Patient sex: M
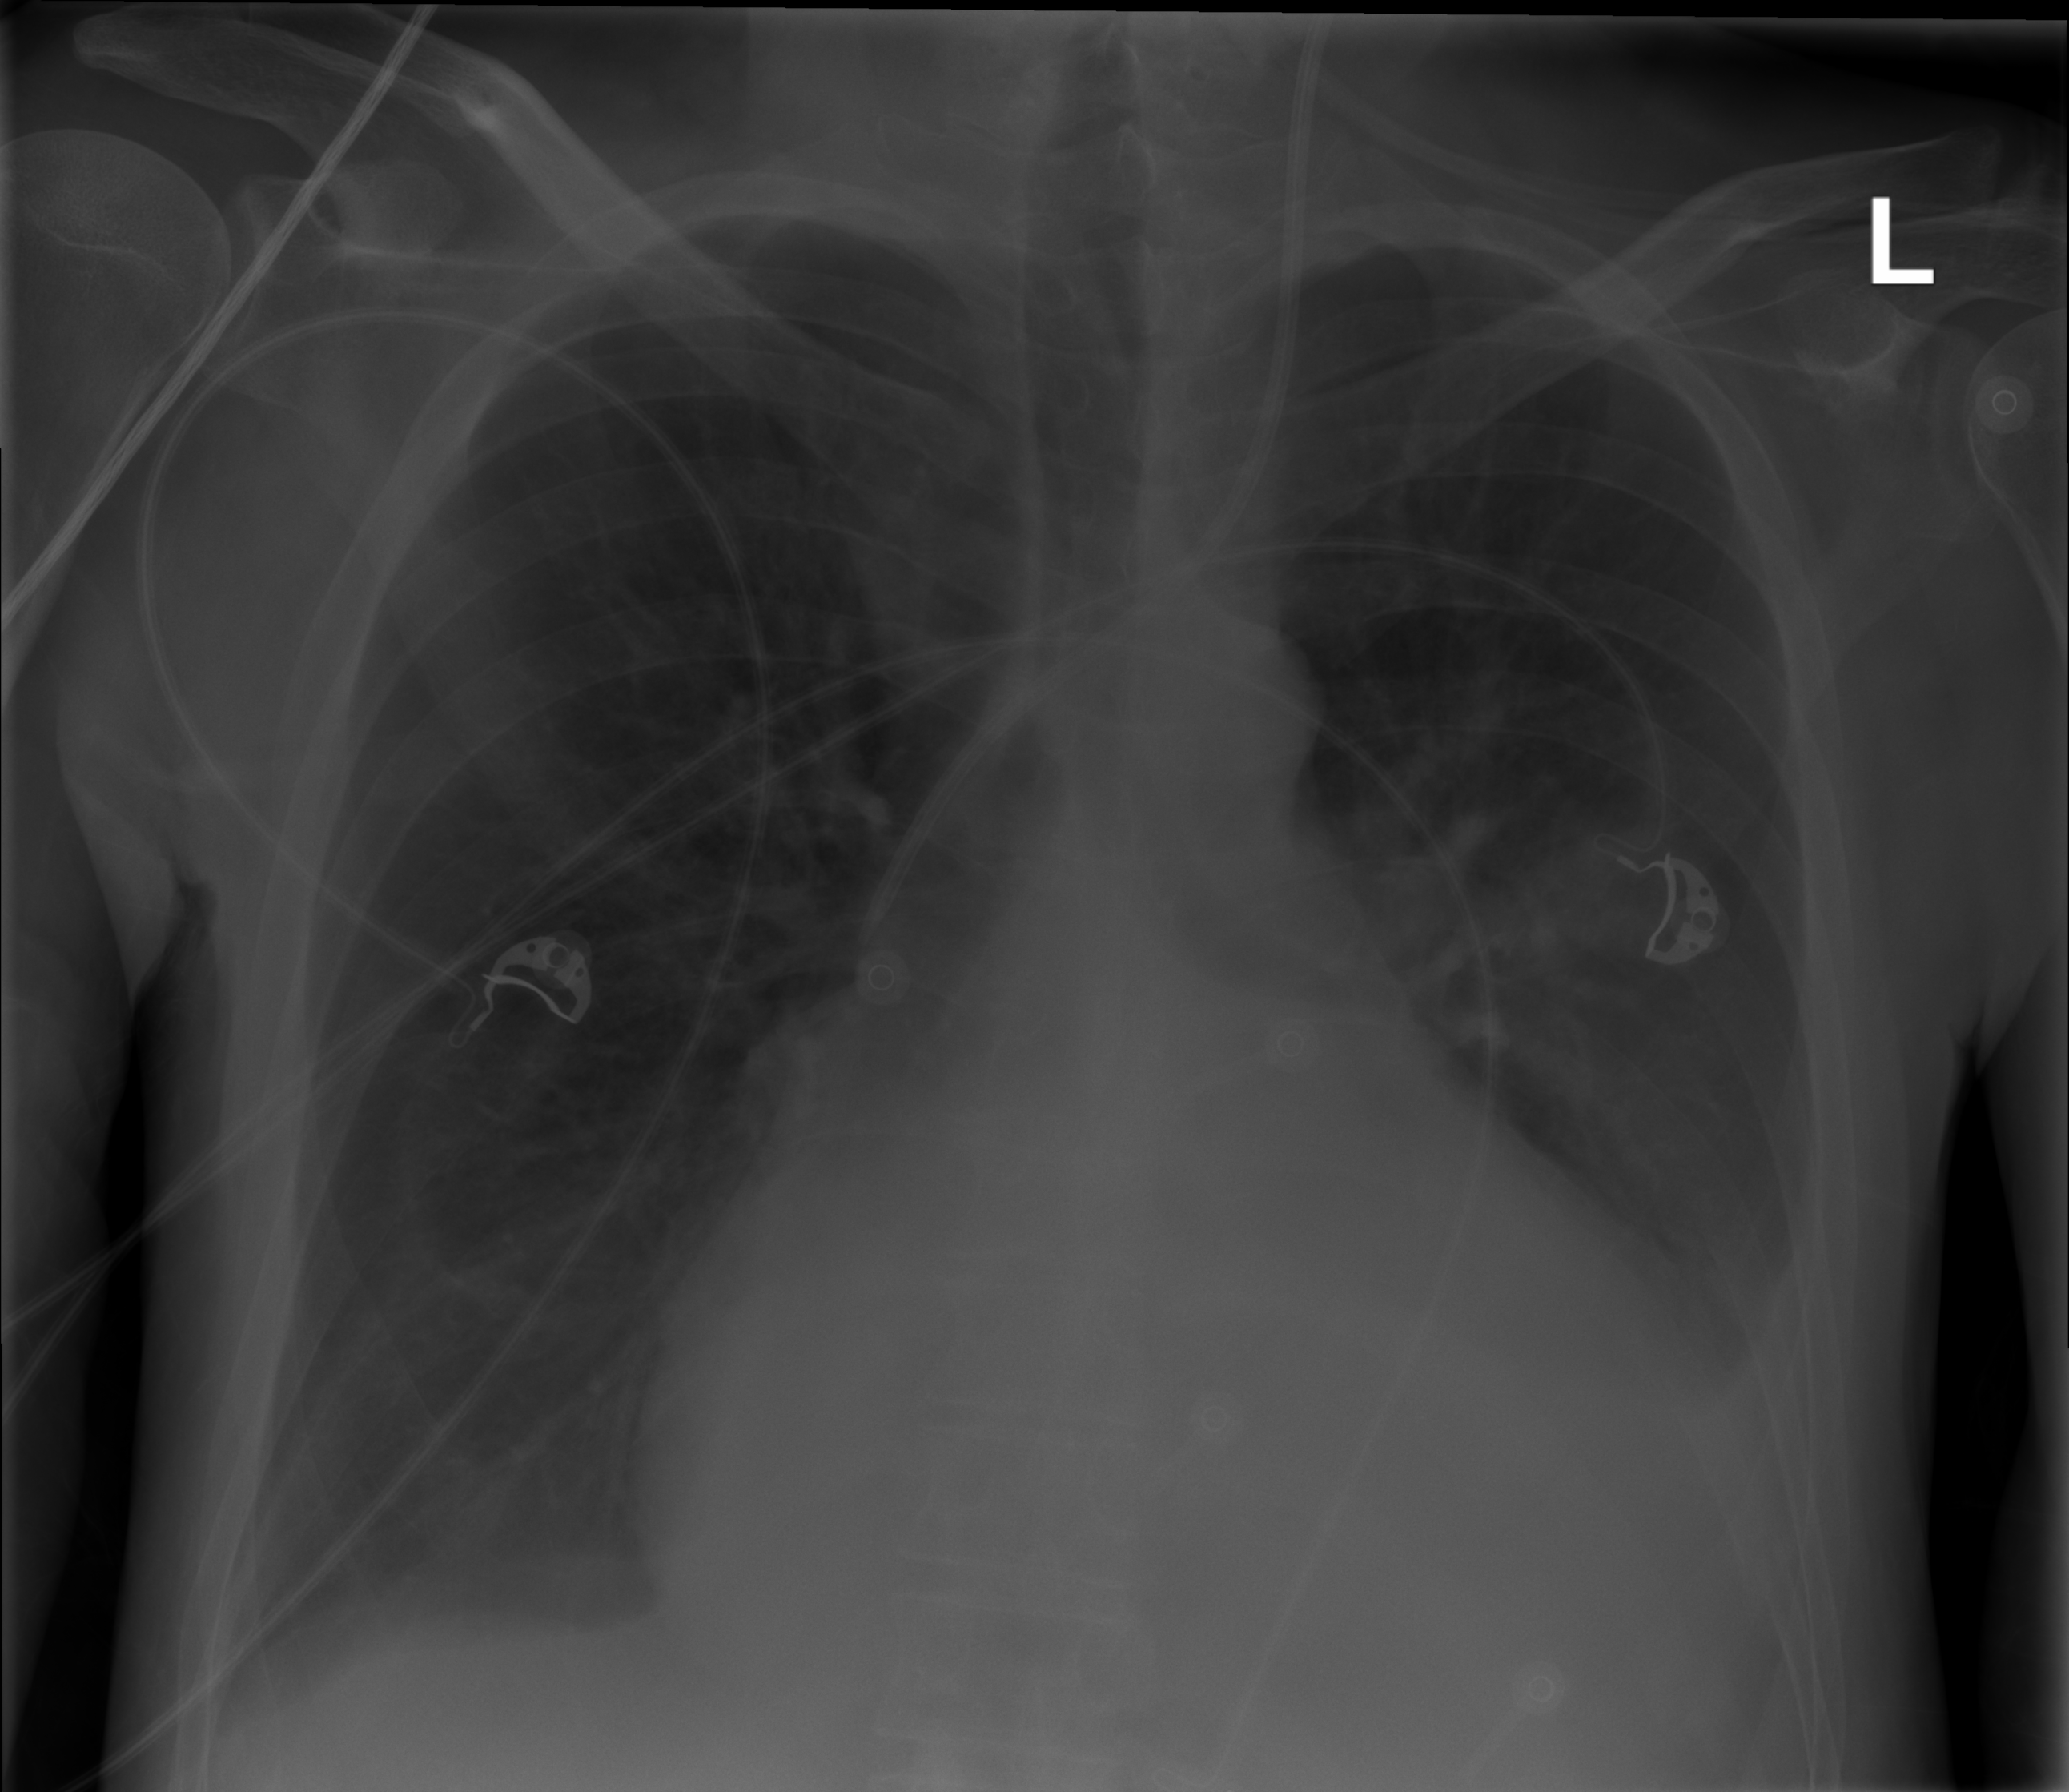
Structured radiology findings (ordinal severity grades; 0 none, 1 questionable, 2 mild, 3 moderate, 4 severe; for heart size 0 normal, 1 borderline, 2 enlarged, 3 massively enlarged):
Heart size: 3
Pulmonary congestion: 2
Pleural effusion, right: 1
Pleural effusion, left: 2
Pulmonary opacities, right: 0
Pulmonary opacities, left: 0
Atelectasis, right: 0
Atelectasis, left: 2